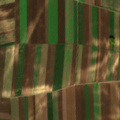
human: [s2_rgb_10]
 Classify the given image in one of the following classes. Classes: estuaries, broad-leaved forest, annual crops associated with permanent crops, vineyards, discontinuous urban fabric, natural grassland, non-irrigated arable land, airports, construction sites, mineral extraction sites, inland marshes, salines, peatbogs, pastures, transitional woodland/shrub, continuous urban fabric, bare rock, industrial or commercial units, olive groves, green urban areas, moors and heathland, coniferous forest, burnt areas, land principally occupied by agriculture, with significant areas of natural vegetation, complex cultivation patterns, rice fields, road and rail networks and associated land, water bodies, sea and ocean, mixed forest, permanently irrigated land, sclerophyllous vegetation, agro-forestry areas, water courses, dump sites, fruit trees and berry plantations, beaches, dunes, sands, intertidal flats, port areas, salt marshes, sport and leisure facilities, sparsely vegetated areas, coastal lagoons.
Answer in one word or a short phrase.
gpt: non-irrigated arable land